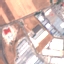
Land use / land cover class: Industrial